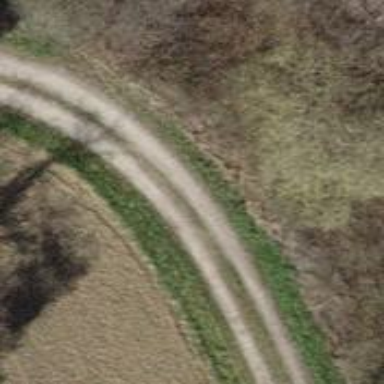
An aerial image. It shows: Gravel track with track type of grade3.